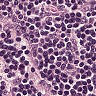
Metastatic tissue present: no